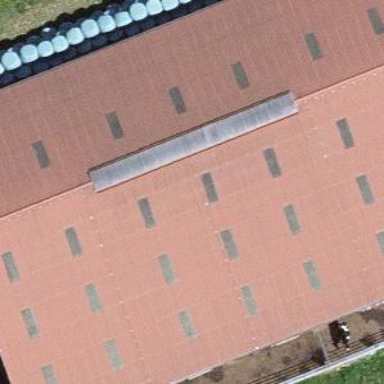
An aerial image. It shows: Farm auxiliary building.